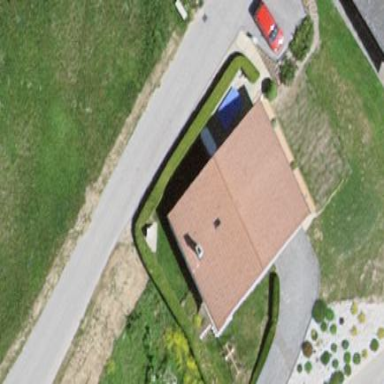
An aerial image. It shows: Simple house.